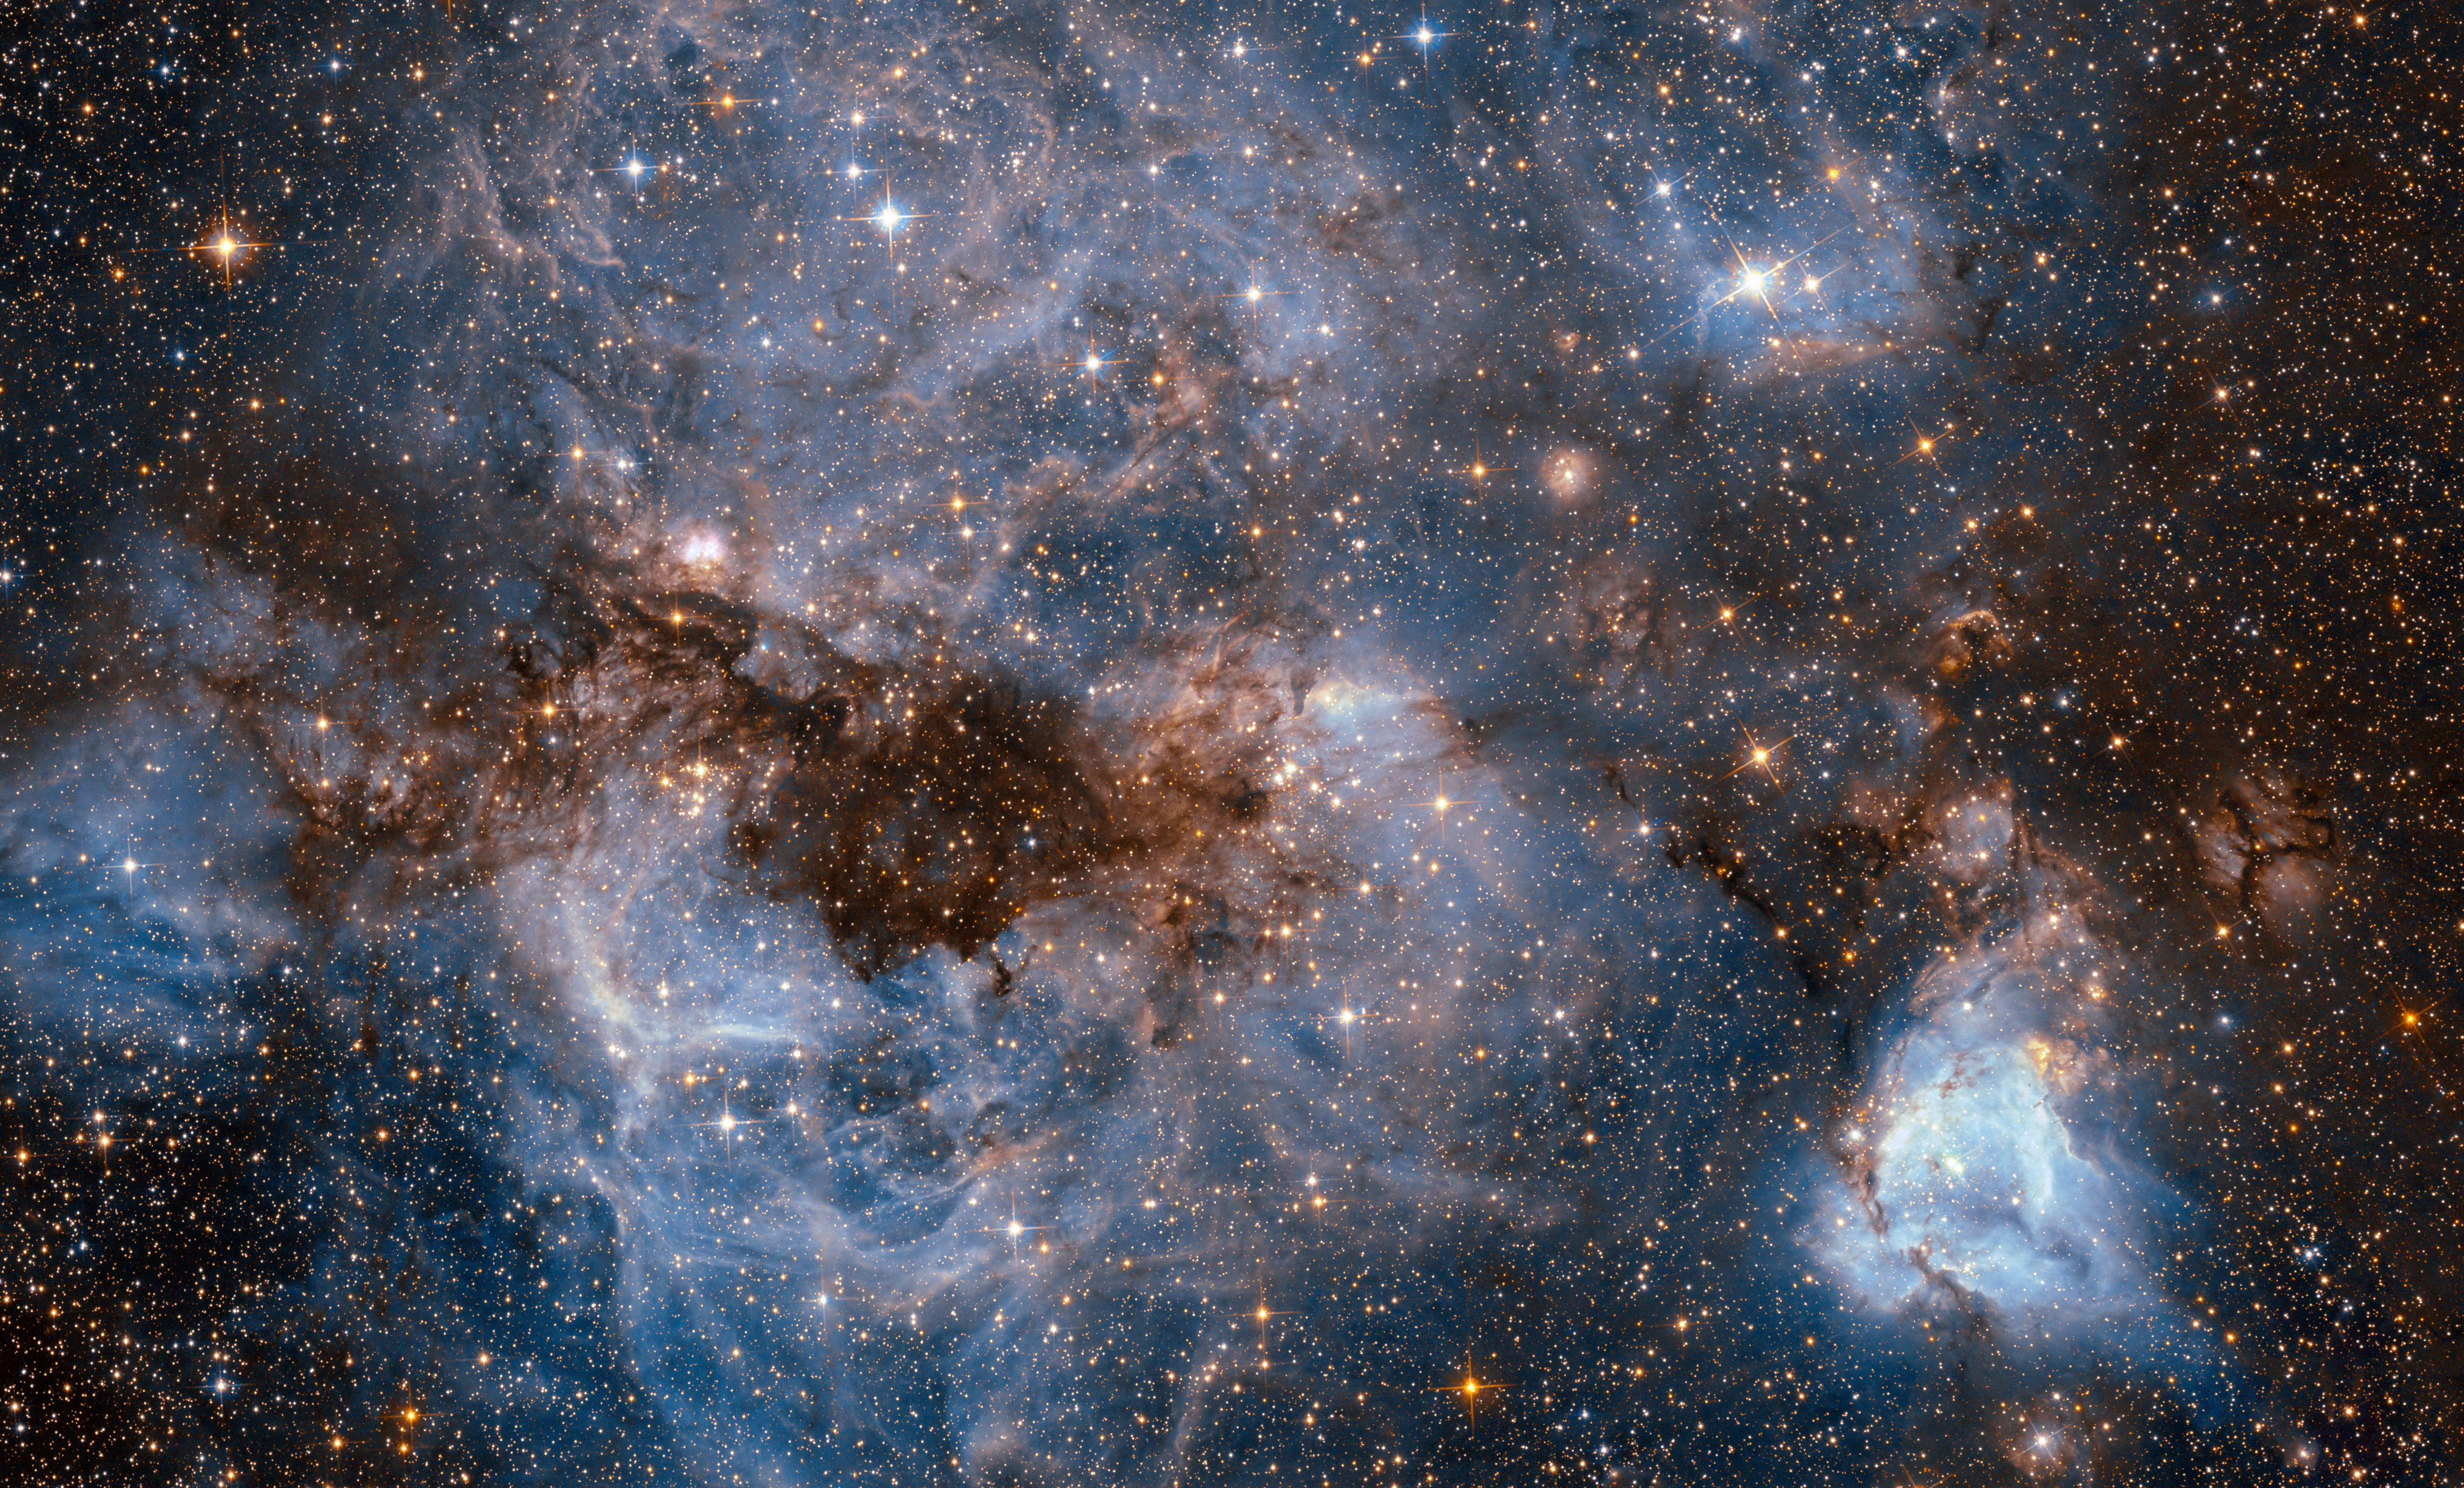
Hubble Peers into the Storm Hubble Peers into the Storm, lha120n159